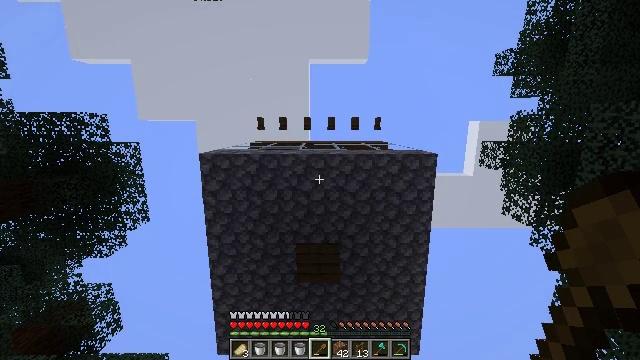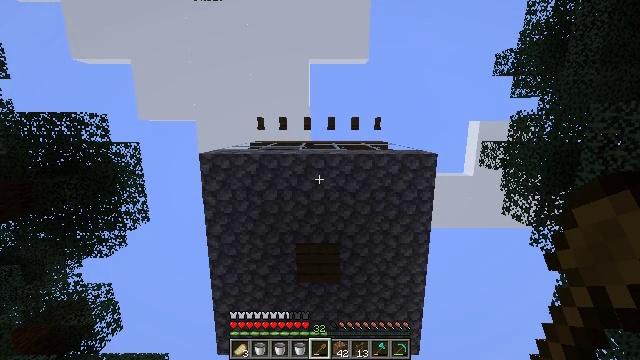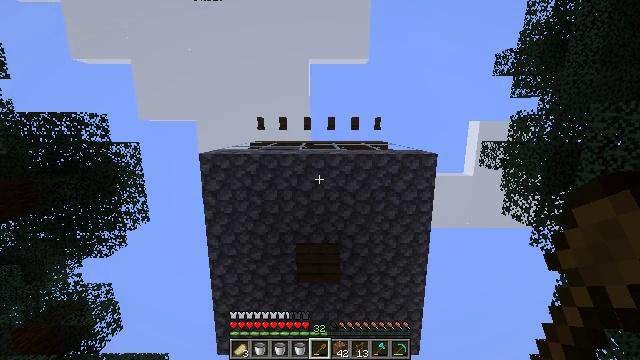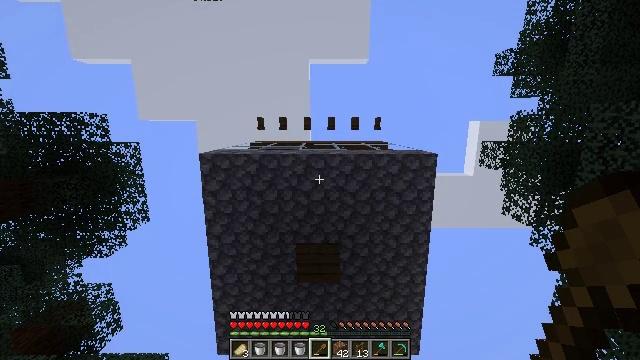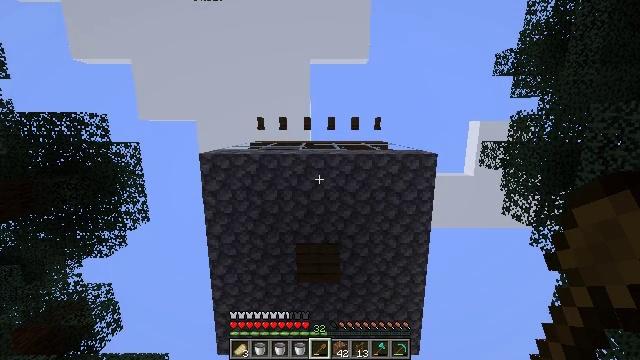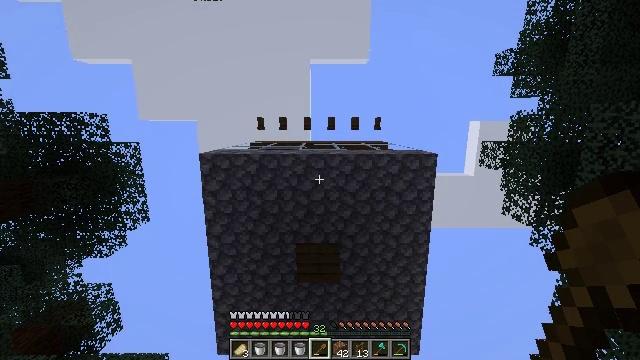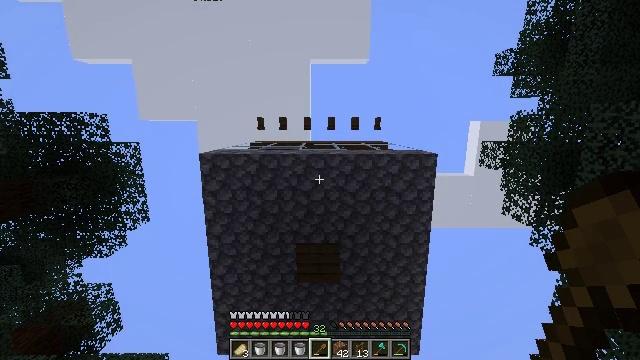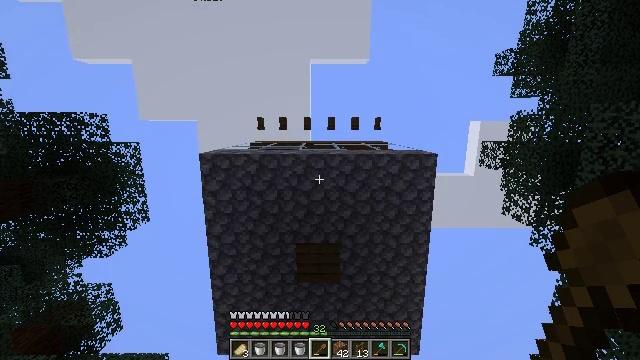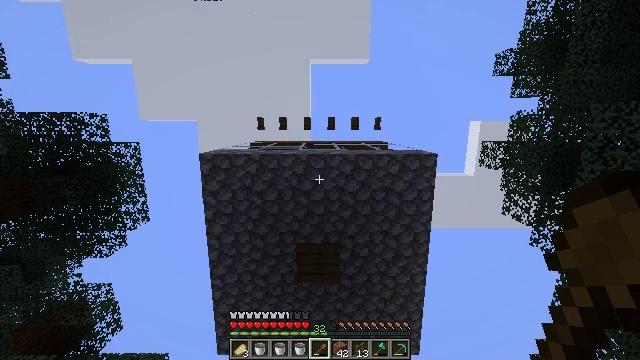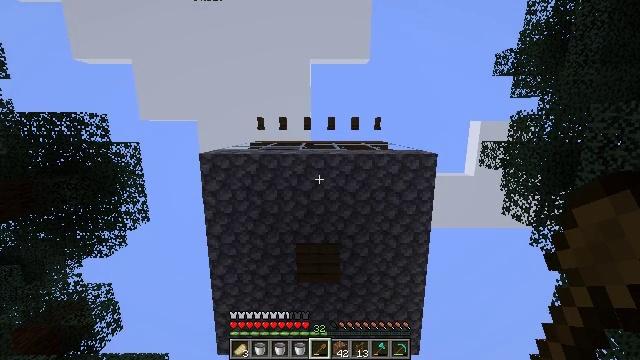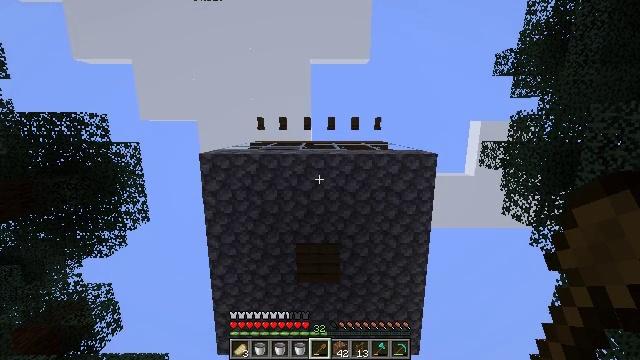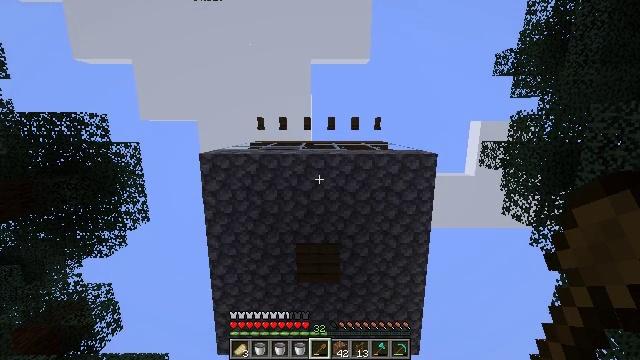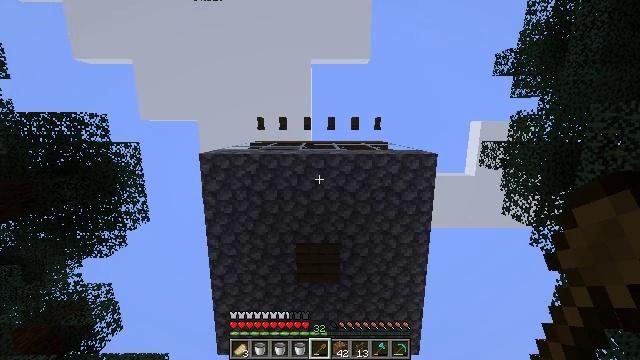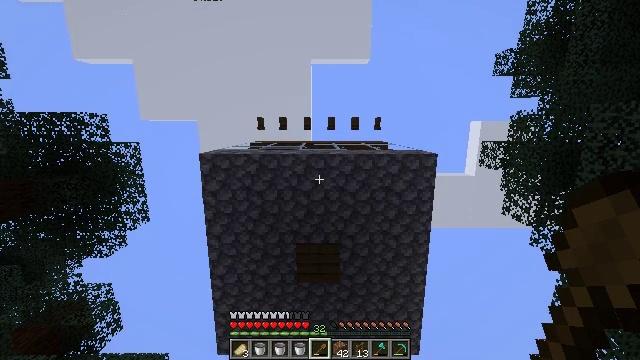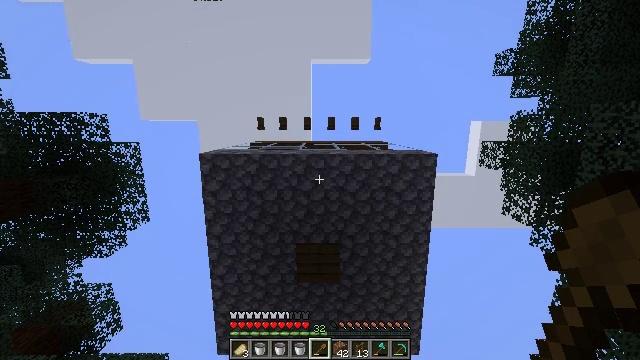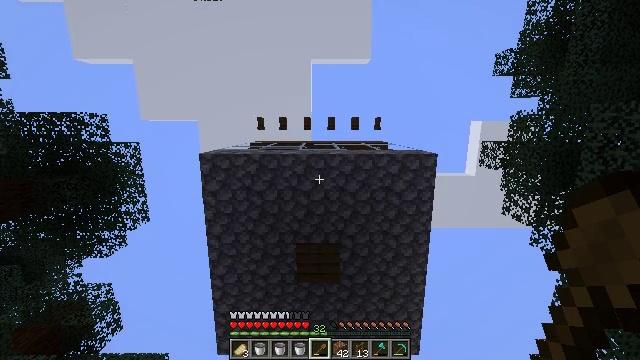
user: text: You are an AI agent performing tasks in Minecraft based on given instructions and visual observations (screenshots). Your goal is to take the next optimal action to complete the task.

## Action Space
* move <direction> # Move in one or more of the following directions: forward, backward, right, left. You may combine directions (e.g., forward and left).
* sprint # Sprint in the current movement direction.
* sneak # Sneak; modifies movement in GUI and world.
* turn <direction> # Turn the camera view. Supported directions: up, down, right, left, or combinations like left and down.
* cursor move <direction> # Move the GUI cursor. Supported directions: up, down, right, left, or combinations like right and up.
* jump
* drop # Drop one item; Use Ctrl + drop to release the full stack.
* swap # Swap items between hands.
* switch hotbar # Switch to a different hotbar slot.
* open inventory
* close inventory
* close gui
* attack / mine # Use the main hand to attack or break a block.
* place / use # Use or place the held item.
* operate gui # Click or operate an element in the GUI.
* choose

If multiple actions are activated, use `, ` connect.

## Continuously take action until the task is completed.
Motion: motion action
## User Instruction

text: Mine potatoes from the farmland.
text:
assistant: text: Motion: no_op
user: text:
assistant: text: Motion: no_op
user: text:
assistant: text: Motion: no_op
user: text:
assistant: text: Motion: no_op
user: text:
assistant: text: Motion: no_op
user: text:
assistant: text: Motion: no_op
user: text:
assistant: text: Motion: no_op
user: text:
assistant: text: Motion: no_op
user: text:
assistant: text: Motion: no_op
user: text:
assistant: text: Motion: no_op
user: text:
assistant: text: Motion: no_op
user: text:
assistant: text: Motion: no_op
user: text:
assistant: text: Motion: no_op
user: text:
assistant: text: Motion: no_op
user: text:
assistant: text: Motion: no_op
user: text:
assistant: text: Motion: no_op
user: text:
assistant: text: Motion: no_op
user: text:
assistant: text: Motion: no_op
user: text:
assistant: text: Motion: no_op
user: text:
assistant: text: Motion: no_op
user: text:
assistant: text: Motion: no_op
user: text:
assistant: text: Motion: no_op
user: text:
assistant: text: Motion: no_op
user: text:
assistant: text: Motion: no_op
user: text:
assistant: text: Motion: no_op
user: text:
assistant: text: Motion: no_op
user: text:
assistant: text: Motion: no_op
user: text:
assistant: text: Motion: no_op
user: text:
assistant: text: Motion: no_op
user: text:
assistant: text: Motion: no_op